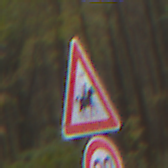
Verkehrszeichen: ReiterLinks
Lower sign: Geschwindigkeit30
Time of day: MorningAfternoon
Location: Outdoor (Nature)
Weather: Overcast
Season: Autumn
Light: Natural